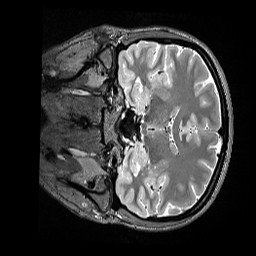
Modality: T2w
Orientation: coronal
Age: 24
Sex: female
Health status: ill
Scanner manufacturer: siemens
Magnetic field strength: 3 T
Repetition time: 3.2 s
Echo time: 0.564 s